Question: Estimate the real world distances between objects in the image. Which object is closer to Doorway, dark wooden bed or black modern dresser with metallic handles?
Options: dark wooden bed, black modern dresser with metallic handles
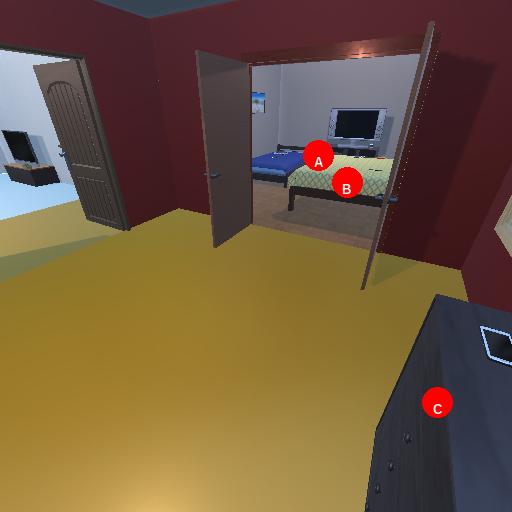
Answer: dark wooden bed